Question: I have an where i need to customize the of columns differently. For this I'm using the attribute in the report:

assigned is as shown:
And in thefor the :
'''
<style type="text/css">
.WideColumn {
min-width:100px;
}
</style>
'''
This is not taking effect. In fact whatever css attributes are assigned, do not take effect.
I do not want to use the section to specify due to certain limitations.
What is it that I'm missing out in the column attributes?
I've tried CSS Class within quotes too: 'WideColumn' Please suggest.
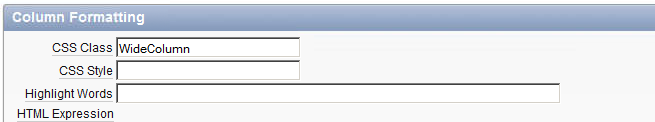
Answer: The custom row template can not deal with the CSS class definition. The CSS under "Column formatting" normally generates a 'span' element with a class set to it, not the 'td' element. Setting the "Element CSS class" for the element itself will not always help aswell. If your column type is a "Standard Report Column" then no extra html is created.
You also have no option of providing a substitution string in the template itself to create some output.
You could
- - '<span class="#CLASSCOL#">#MYCOL#</span>'- 'th''headers''td'